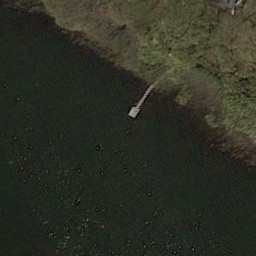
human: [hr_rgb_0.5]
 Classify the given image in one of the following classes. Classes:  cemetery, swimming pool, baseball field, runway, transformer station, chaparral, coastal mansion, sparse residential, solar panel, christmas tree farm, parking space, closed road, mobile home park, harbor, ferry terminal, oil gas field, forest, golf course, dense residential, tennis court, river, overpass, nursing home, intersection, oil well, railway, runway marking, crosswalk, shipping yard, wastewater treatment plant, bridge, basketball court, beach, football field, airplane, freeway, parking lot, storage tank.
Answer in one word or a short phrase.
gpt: ferry terminal